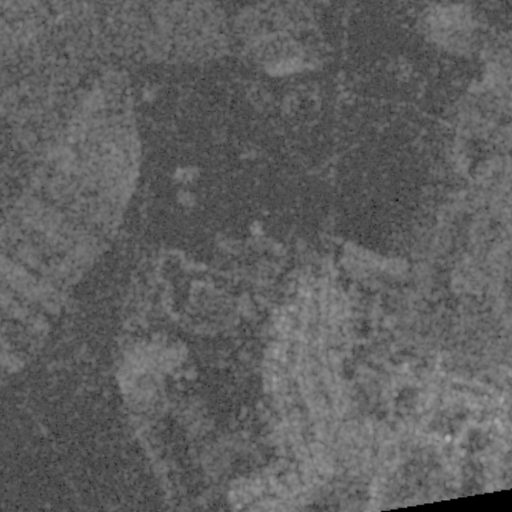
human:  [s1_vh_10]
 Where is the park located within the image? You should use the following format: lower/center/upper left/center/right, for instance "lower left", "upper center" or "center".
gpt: The park is located in the lower right of the image.
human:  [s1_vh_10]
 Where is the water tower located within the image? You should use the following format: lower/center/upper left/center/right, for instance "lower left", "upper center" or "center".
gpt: The water tower is located in the lower right of the image.
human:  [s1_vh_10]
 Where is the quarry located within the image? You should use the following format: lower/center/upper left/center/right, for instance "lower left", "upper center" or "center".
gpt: There is no quarry in the image.

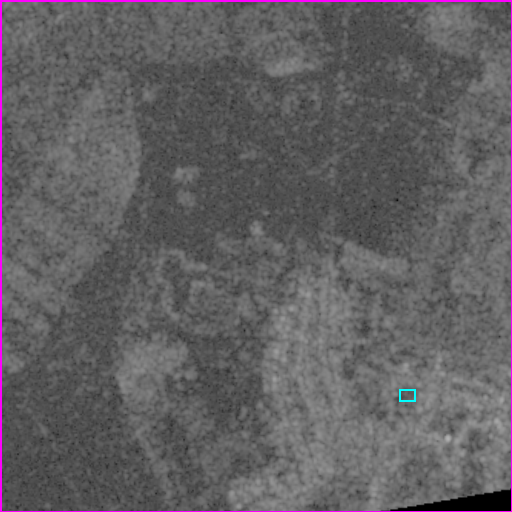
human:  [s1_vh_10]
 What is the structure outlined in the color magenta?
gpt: The structure outlined in magenta is a crop field.
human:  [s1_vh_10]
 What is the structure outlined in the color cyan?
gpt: The structure outlined in cyan is a park.
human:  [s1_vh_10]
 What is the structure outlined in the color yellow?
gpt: There is no yellow outline.